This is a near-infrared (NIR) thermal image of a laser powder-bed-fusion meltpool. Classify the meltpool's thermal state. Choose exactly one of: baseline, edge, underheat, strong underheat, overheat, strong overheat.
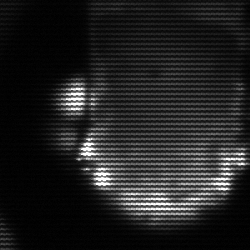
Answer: baseline